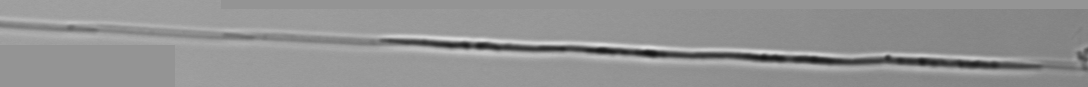
Label: Pseudo-nitzschia